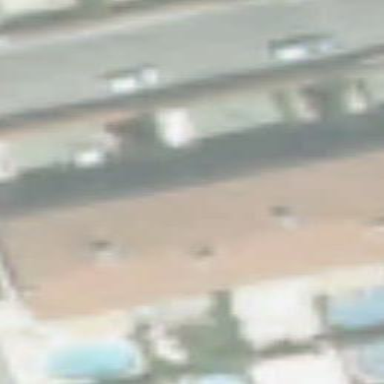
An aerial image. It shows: Terrace building with pitched roof oriented across.